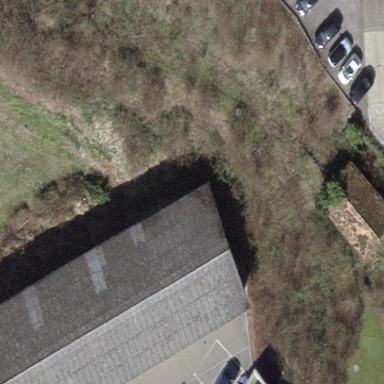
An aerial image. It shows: Shed.